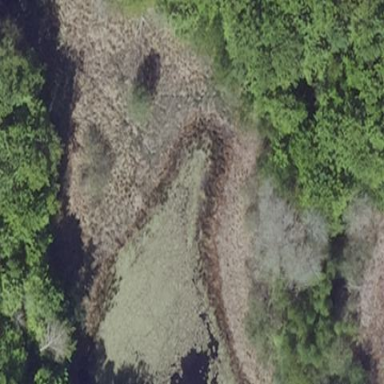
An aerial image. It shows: Pond with natural water.